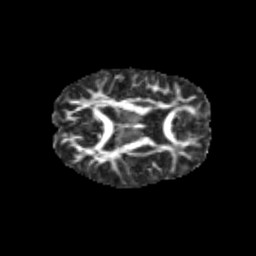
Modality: FA
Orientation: axial
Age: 10
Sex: female
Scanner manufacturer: siemens
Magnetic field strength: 3 T
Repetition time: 3.8 s
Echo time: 0.07 s